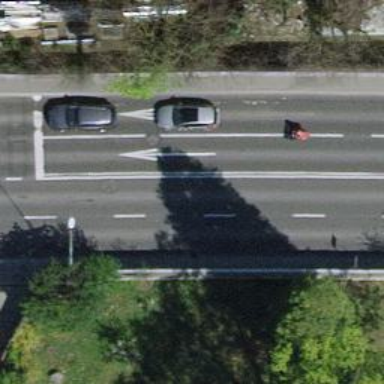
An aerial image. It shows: Primary road with asphalt surface.